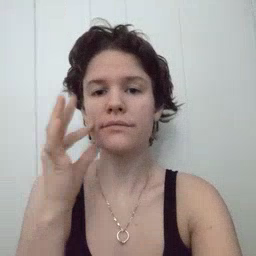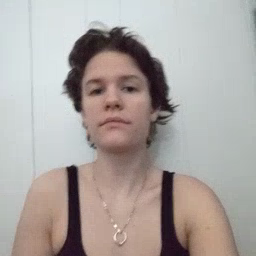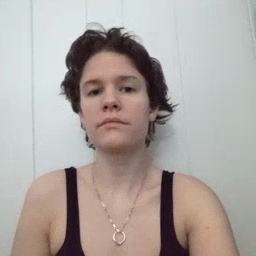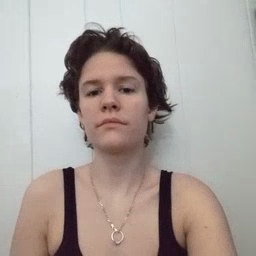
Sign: cat